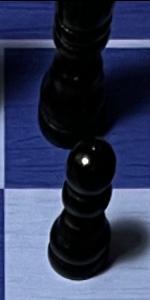
Label: Pawn_Black